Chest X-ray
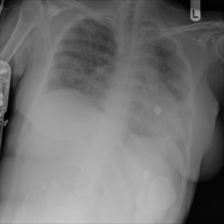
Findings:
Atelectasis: negative
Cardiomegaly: negative
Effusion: negative
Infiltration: positive
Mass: negative
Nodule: negative
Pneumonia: positive
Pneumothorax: negative
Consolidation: negative
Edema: negative
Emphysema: negative
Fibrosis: negative
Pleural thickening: negative
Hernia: negative